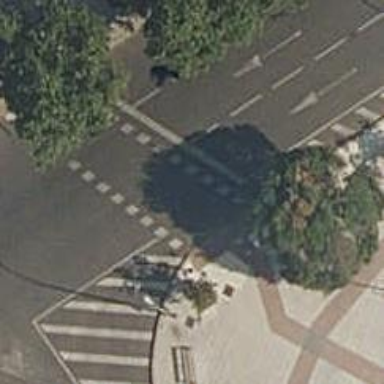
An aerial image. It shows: Crossing with traffic signals.